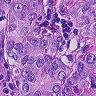
Metastatic tissue present: yes